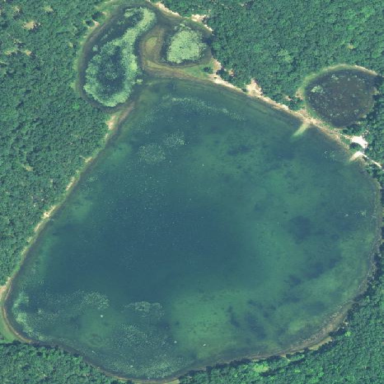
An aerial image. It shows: Serene lake.